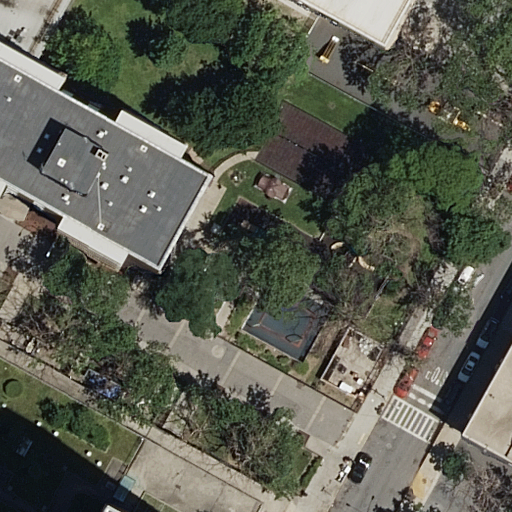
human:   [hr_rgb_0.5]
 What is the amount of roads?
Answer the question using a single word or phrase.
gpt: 3

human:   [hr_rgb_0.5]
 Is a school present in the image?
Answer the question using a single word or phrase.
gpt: yes

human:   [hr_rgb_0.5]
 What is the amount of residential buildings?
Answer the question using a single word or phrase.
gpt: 5

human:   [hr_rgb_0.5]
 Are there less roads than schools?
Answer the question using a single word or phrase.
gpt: no

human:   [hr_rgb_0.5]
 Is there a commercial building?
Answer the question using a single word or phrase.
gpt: no

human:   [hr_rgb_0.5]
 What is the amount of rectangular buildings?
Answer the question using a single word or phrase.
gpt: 5

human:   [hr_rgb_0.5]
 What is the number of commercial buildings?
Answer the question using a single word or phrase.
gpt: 0

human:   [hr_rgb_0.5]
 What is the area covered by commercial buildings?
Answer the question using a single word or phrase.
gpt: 0m2

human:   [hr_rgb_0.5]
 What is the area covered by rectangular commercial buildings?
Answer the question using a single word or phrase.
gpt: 0m2

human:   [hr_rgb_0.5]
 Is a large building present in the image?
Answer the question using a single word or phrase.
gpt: yes

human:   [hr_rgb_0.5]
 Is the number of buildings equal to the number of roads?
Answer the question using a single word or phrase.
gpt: no

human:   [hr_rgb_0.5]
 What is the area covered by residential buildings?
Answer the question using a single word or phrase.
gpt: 2983m2

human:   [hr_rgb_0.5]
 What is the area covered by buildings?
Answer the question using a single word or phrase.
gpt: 3099m2

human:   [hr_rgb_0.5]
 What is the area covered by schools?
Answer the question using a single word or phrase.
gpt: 115m2

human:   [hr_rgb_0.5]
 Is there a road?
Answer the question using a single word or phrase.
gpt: yes

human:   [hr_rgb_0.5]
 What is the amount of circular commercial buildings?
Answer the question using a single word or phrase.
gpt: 0

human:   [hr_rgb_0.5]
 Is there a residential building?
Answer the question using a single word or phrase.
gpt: yes

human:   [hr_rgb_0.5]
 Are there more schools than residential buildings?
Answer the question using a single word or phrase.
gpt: no

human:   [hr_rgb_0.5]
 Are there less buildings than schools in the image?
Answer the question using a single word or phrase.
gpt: no

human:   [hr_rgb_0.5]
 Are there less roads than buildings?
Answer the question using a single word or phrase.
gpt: yes

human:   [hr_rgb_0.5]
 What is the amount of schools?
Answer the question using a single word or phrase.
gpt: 1

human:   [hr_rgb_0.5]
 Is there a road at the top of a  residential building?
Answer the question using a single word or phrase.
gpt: yes

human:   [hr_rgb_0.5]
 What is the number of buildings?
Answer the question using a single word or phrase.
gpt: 6

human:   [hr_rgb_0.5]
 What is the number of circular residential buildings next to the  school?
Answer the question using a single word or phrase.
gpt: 0

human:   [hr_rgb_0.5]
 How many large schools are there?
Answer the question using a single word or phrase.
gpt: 0

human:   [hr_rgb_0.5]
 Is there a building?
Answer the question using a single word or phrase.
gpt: yes

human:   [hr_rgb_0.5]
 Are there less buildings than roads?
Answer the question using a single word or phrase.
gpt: no

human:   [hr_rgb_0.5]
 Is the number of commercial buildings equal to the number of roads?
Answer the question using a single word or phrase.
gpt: no

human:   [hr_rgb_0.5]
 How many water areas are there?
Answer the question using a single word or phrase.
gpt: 0

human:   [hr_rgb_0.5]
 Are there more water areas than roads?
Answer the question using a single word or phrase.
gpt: no

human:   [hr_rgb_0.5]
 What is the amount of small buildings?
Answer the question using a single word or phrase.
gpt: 1

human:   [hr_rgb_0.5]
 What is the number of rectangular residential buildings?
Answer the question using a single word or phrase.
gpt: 4

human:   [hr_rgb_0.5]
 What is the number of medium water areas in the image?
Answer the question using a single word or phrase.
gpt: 0

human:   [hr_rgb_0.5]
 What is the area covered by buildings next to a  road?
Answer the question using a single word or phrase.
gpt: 3099m2

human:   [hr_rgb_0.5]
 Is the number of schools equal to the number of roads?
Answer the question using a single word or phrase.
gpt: no

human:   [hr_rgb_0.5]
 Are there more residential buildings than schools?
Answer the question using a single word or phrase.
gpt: yes

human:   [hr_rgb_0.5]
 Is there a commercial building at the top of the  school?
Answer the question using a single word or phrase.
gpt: no

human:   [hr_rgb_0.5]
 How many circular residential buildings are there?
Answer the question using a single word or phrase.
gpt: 0

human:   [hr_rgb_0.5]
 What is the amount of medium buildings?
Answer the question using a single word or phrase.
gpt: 2

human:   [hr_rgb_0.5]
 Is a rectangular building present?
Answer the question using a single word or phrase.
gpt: yes

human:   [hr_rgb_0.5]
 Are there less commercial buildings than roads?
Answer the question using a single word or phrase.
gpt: yes

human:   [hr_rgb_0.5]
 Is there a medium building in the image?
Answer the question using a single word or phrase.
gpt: yes

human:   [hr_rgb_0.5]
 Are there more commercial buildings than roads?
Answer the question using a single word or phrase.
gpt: no

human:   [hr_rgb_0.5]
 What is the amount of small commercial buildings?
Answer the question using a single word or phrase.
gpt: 0

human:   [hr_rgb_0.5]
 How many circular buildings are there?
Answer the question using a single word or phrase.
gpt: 0

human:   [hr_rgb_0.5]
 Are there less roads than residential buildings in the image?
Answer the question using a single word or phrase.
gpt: yes

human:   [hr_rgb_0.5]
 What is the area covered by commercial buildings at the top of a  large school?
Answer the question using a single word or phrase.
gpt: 0m2

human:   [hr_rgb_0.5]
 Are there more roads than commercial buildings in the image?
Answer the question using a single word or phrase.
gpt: yes

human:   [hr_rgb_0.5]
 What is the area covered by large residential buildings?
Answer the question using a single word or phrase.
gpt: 2748m2

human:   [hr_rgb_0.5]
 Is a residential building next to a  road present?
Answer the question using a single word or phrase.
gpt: yes

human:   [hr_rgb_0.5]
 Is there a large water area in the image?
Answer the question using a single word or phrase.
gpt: no

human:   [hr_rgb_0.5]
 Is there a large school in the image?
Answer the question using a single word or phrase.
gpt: no

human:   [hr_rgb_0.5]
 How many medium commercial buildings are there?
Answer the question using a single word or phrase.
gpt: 0

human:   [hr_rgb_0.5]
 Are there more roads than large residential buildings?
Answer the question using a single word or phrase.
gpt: no

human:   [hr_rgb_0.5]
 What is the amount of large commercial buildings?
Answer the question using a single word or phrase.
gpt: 0

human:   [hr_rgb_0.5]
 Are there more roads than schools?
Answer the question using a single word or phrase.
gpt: yes

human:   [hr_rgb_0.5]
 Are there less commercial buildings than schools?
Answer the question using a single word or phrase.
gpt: yes

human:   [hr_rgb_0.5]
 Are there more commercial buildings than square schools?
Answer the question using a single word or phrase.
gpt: no

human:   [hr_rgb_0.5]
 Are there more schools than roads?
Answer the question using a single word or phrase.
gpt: no

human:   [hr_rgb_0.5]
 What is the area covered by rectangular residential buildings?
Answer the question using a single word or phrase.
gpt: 2318m2

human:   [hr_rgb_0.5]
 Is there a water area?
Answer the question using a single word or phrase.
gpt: no

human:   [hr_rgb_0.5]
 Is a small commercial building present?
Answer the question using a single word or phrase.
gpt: no

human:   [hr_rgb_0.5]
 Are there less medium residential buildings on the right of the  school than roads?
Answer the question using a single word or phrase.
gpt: yes

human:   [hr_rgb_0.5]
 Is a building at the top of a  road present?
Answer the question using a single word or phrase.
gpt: yes